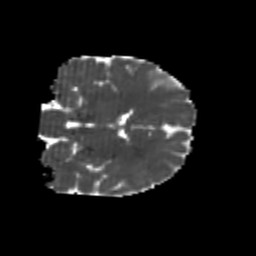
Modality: MD
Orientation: coronal
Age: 20
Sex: male
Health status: healthy
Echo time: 0.074 s